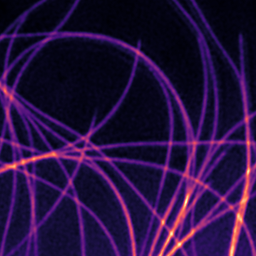
Label: Super-resolution Microtubules image